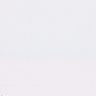
Metastatic tissue present: no